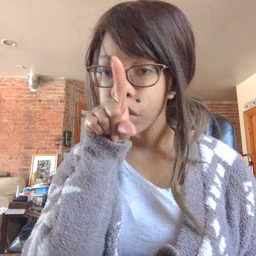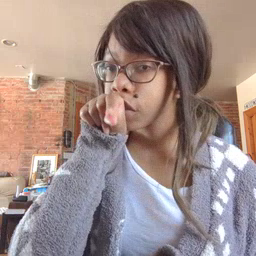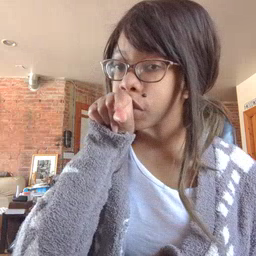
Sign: bird